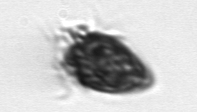
Label: Strombidium_tintinnodes